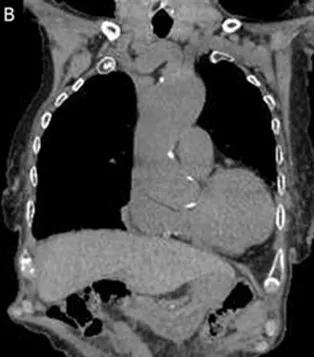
Computed tomography at 1-month follow-up examination (no recurrence is observed).
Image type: radiology (ct)